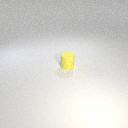
small yellow rubber cylinder